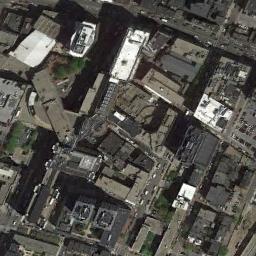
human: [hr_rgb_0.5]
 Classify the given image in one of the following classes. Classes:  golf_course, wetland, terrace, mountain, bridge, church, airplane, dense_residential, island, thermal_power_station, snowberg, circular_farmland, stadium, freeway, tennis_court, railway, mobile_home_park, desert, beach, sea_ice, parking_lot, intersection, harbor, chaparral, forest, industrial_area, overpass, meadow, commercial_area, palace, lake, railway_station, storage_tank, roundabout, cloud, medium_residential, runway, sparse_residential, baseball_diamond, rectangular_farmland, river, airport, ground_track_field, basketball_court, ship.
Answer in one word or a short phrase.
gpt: commercial_area